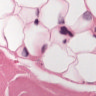
Metastatic tissue present: no